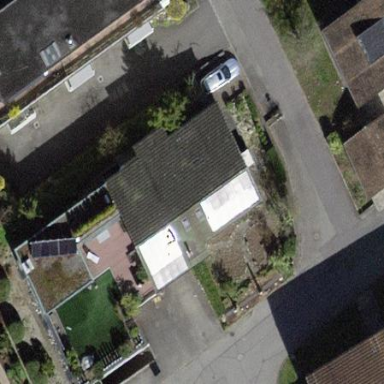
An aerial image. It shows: Building with tile roof.